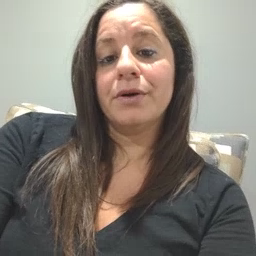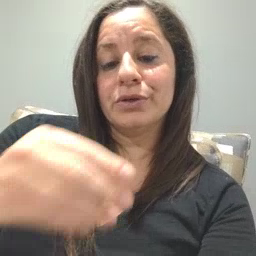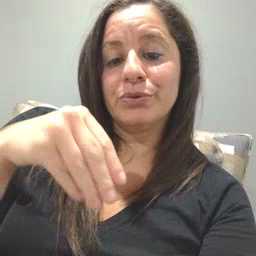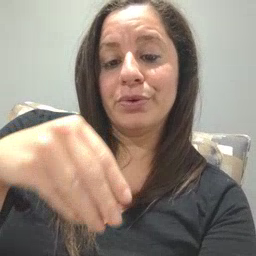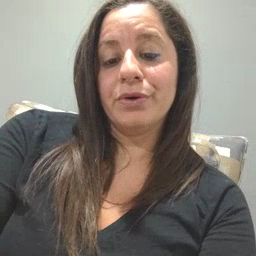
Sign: store